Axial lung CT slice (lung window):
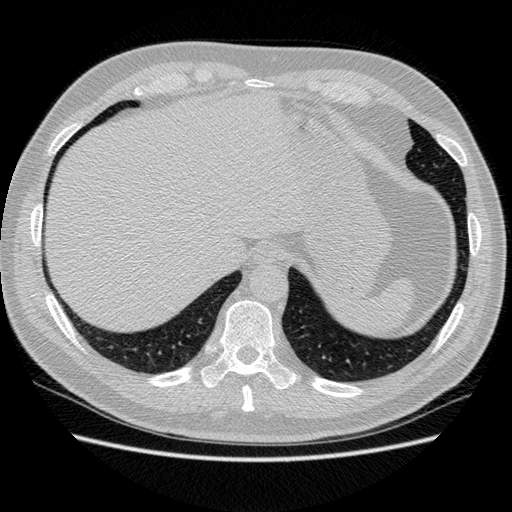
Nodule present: no